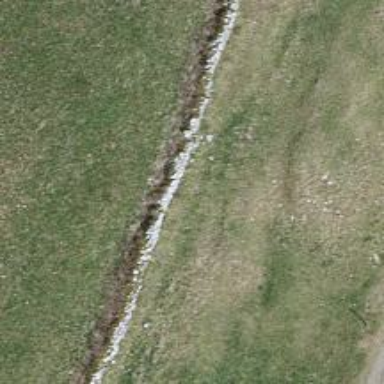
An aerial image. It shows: Dry stone wall barrier.